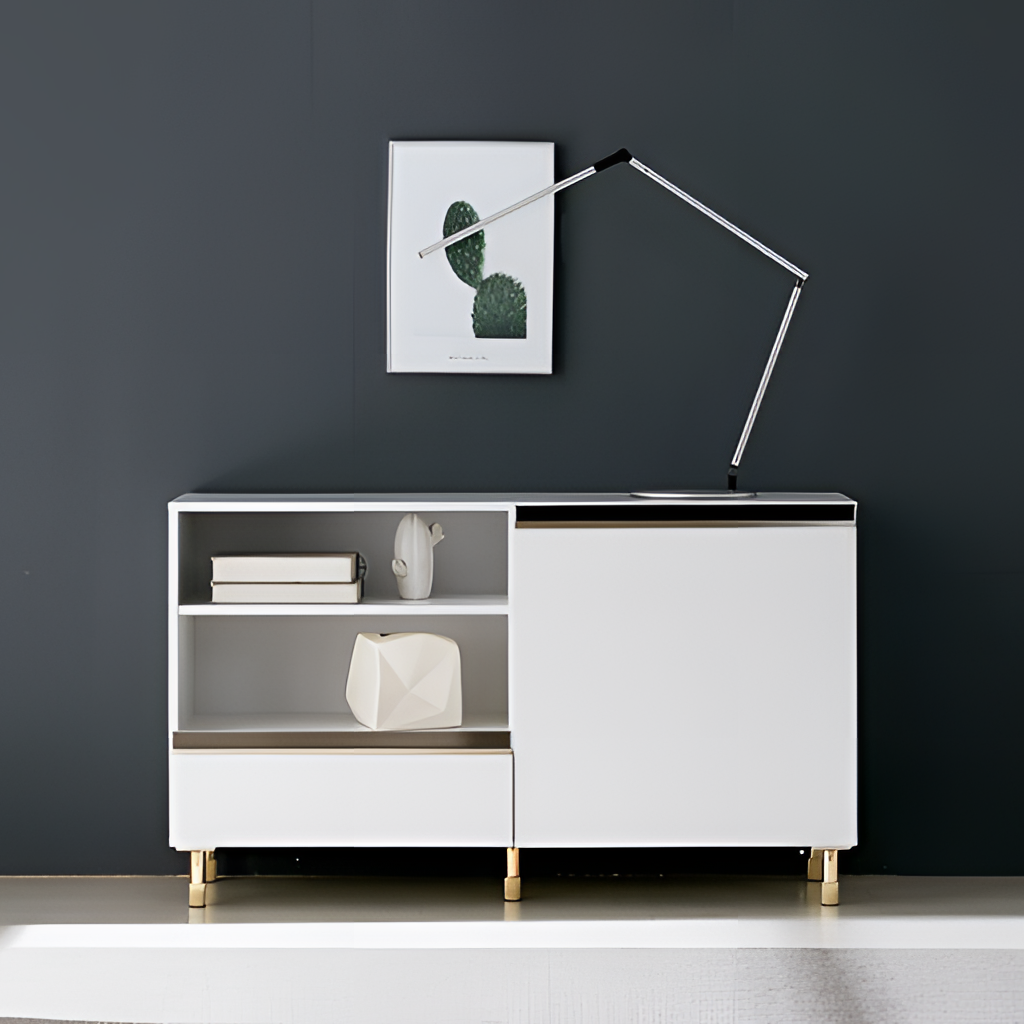
living room, white wood sideboard, contemporary, tile flooring, with smooth pattern, paint wallpaper, with solid pattern